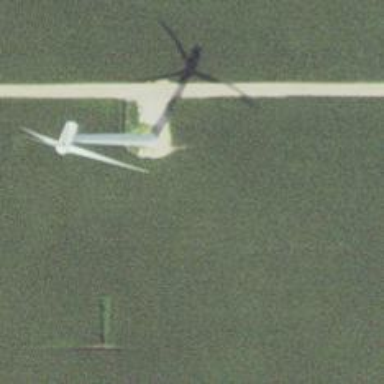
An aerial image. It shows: Wind generator using horizontal axis wind turbines.